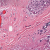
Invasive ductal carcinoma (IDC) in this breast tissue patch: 0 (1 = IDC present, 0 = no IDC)